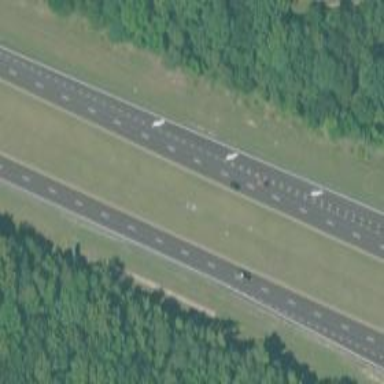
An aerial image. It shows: Asphalt motorway.